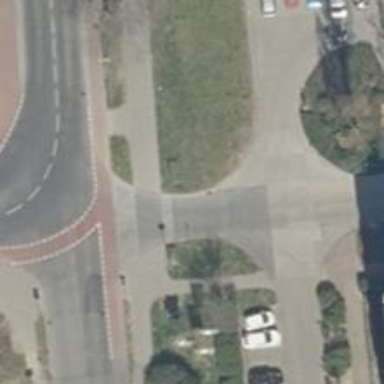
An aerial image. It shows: Unmarked crossing on the road.